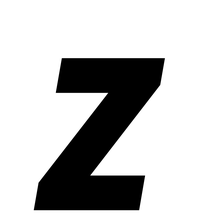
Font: Roboto-Italic_Condensed_ExtraBold_Italic